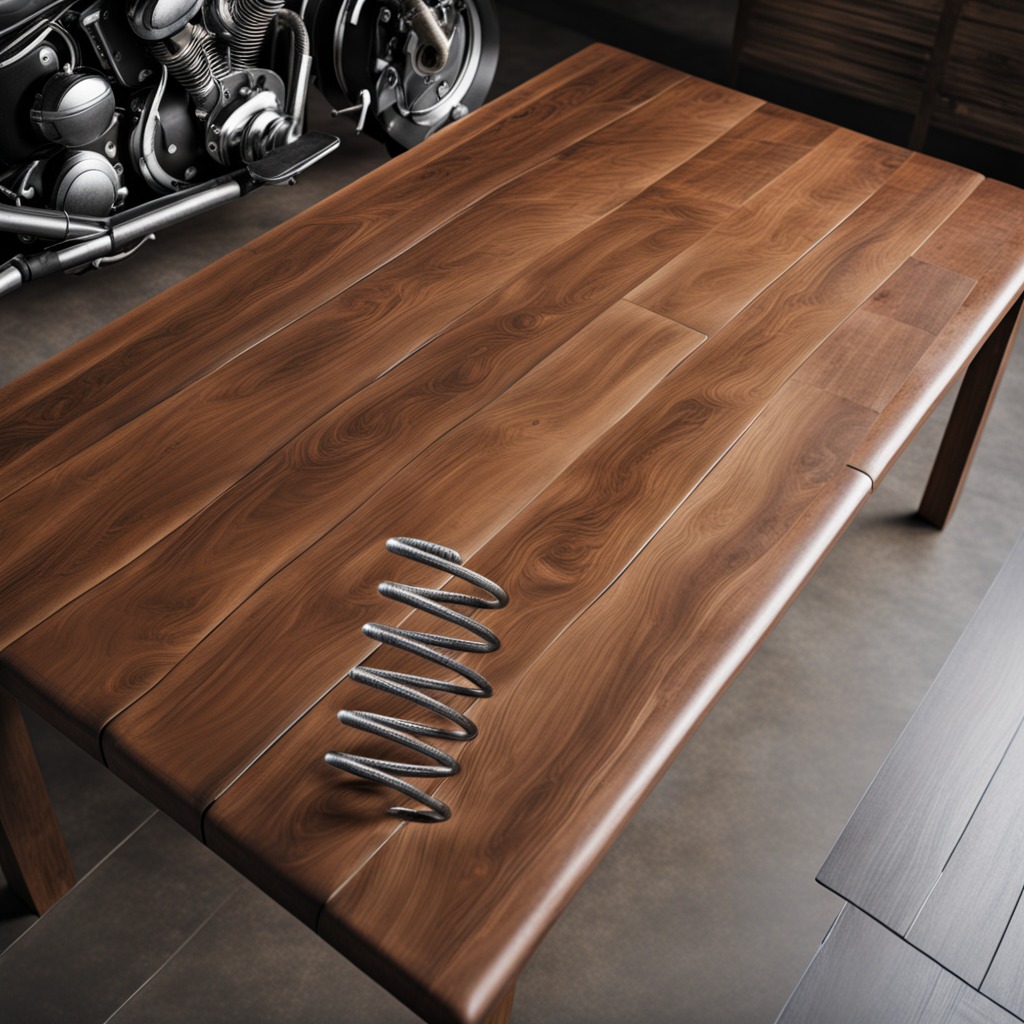
A coiled metal spring lies on an oil-spilled wooden table in a vintage motorcycle garage.